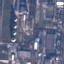
Land use / land cover: Industrial